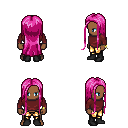
a pixel art fantasy rpg character, male body template, human, dark skin, maroon long-sleeve shirt, gold greaves, pink extra-long hairstyle, bracelets, black shoes, four views (front, back, left, right), 2x2 character sprite sheet, small pixel art, hard edges, no anti-aliasing